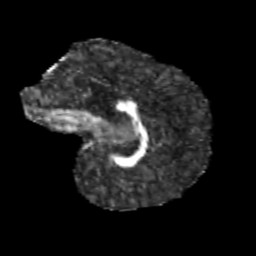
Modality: FA
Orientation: sagittal
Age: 9
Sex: female
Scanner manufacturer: siemens
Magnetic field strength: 3 T
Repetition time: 3.8 s
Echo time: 0.07 s